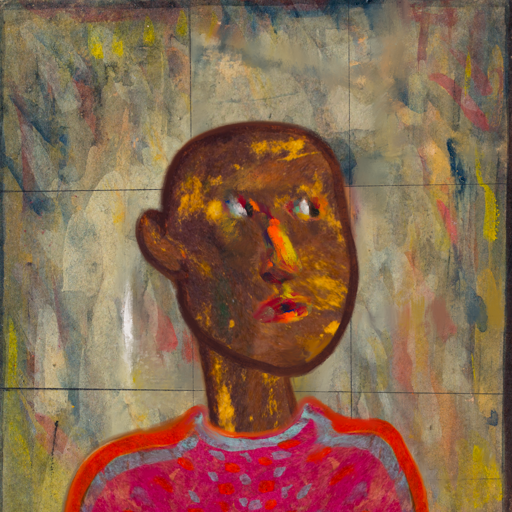
Background: GypsyMother, Head And Neck Side: Comrade, Face Side: An_Impression, Bust: Sisters, Hair Side: Blank, Head Accessory: Blank, Second Necklace: Blank, Necklace: Blank, Baby: Blank